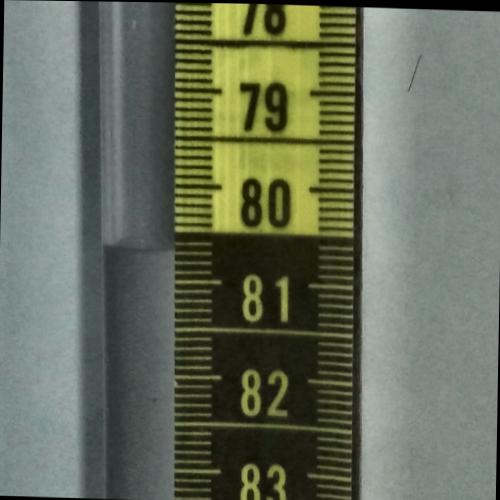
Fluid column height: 80.7 cm